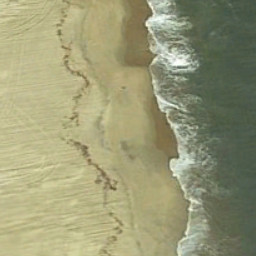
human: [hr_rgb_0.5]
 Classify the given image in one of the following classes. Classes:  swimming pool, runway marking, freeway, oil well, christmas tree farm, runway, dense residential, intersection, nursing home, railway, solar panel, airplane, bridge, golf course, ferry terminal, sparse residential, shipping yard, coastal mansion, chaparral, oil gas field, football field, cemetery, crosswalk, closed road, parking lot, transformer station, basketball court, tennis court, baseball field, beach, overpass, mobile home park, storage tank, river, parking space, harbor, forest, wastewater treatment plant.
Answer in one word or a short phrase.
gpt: beach